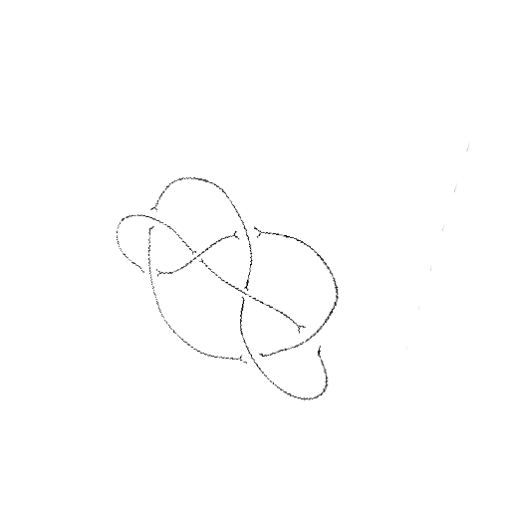
Crossing number: 7